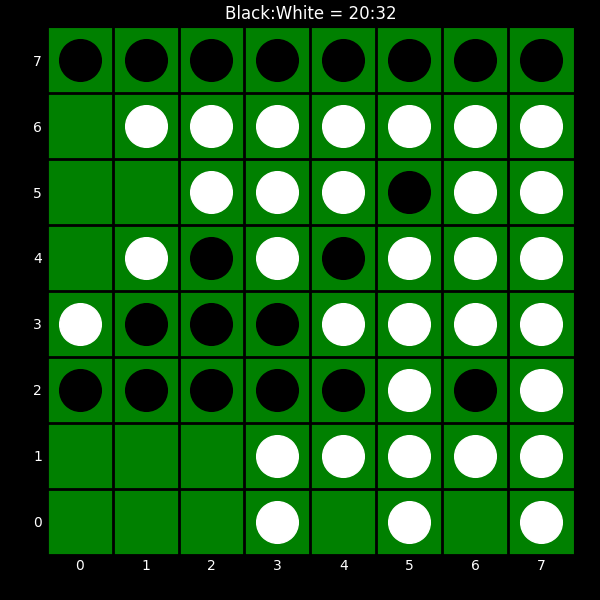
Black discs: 20
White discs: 32